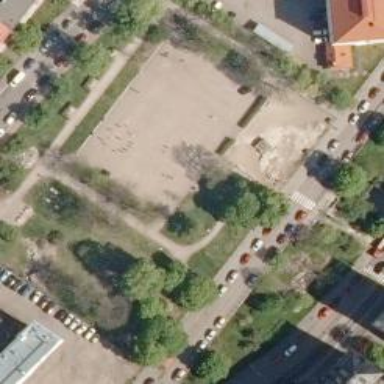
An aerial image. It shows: Pitch for playing boules.